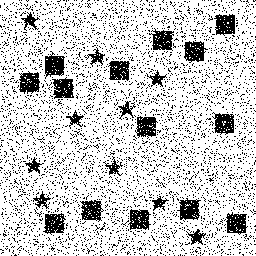
Squares: 14
Triangles: 0
Stars: 10
Total shapes: 24